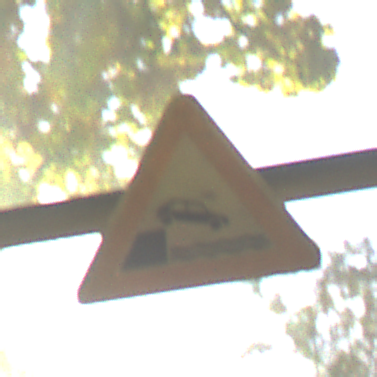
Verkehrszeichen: Ufer
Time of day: SunriseSunset
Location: Outdoor (Nature)
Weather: PartlyCloudy
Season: NotSpecified
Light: Natural